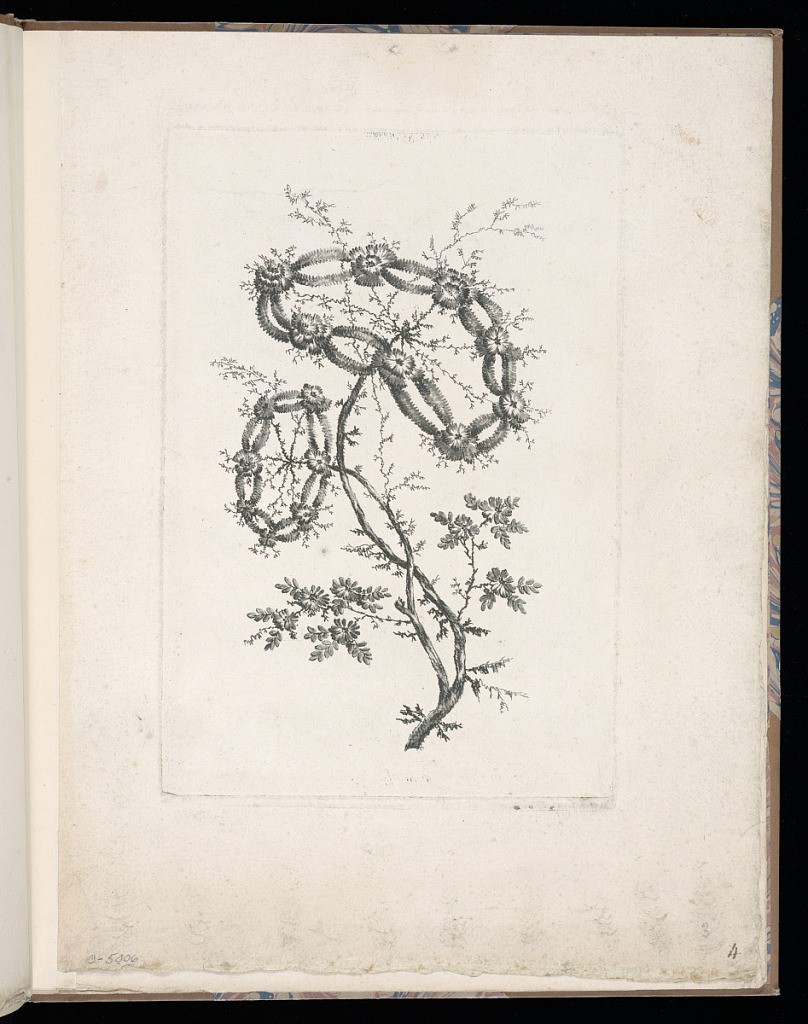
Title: Spray of Flowers
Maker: Arnault-Eloi Gautier-Dagoty, French, 1741 – 1783
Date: mid- 18th–late 18th century
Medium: Etching on laid paper
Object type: Print
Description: Design for a fantastical chinoiserie spray of flowers with leaves and stems.